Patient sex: F
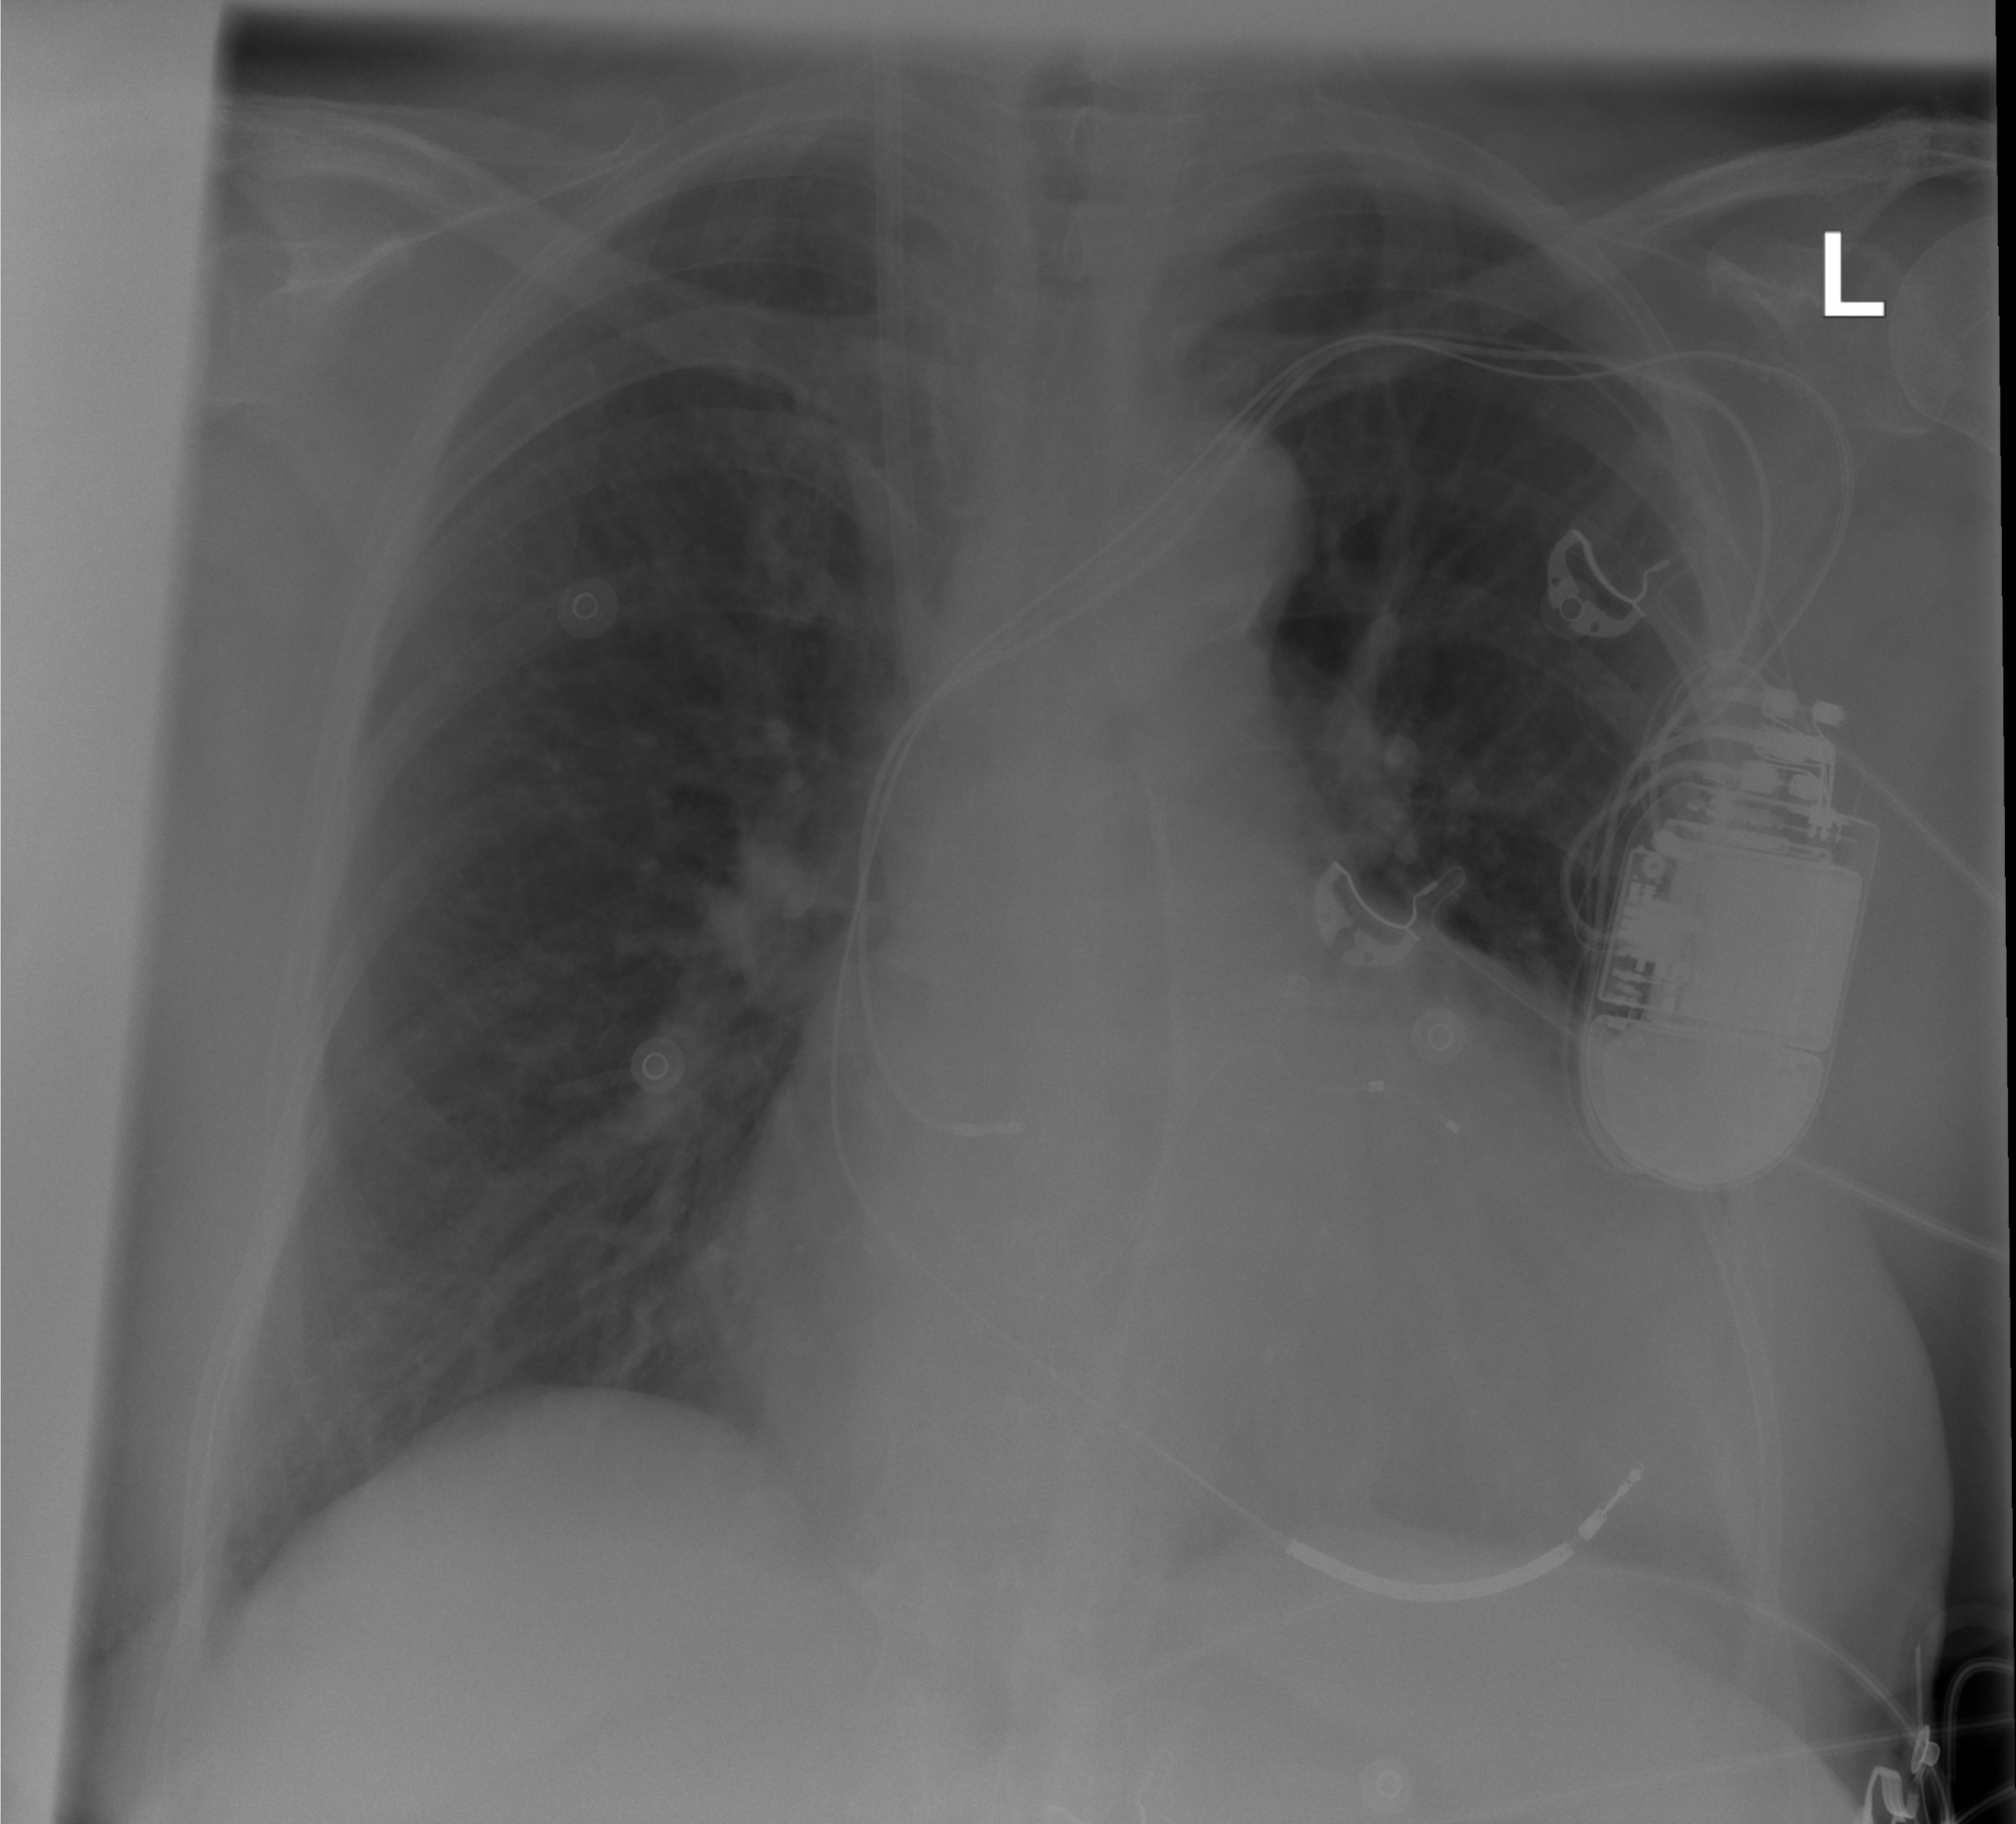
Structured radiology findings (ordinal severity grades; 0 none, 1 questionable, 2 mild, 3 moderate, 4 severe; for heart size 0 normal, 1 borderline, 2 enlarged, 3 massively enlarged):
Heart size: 2
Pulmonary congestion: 1
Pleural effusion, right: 0
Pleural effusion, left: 0
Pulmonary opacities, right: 0
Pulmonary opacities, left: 0
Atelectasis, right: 0
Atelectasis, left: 0